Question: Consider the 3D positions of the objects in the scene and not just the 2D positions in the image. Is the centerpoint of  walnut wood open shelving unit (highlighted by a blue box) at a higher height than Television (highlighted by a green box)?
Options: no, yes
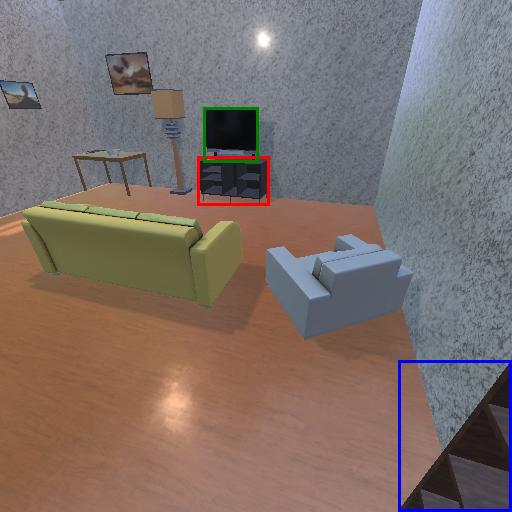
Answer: no